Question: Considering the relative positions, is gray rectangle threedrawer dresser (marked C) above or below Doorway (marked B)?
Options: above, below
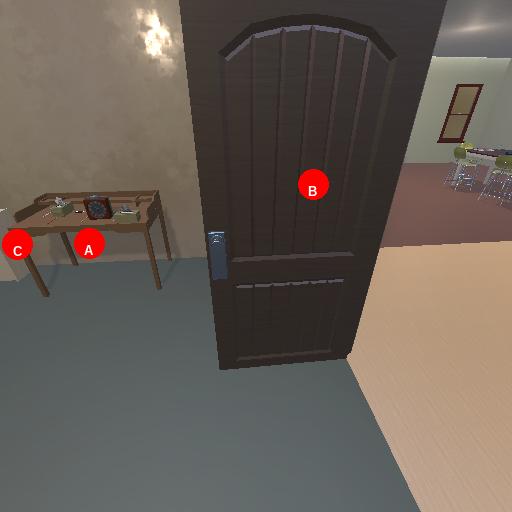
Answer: above